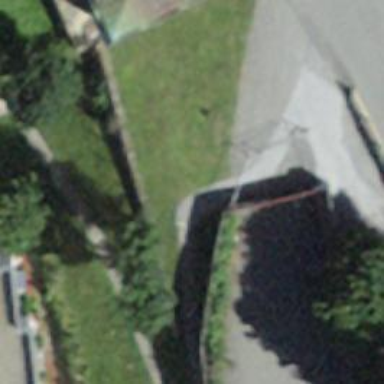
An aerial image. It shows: Gravel steps.